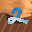
Label: 2